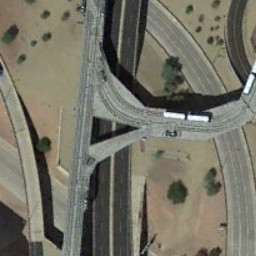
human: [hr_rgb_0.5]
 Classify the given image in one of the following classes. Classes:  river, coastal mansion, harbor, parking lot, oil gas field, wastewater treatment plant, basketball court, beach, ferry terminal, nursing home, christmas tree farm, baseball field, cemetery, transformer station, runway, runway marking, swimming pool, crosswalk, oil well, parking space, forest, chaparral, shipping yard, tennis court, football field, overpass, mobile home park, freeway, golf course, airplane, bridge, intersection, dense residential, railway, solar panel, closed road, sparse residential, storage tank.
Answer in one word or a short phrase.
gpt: overpass